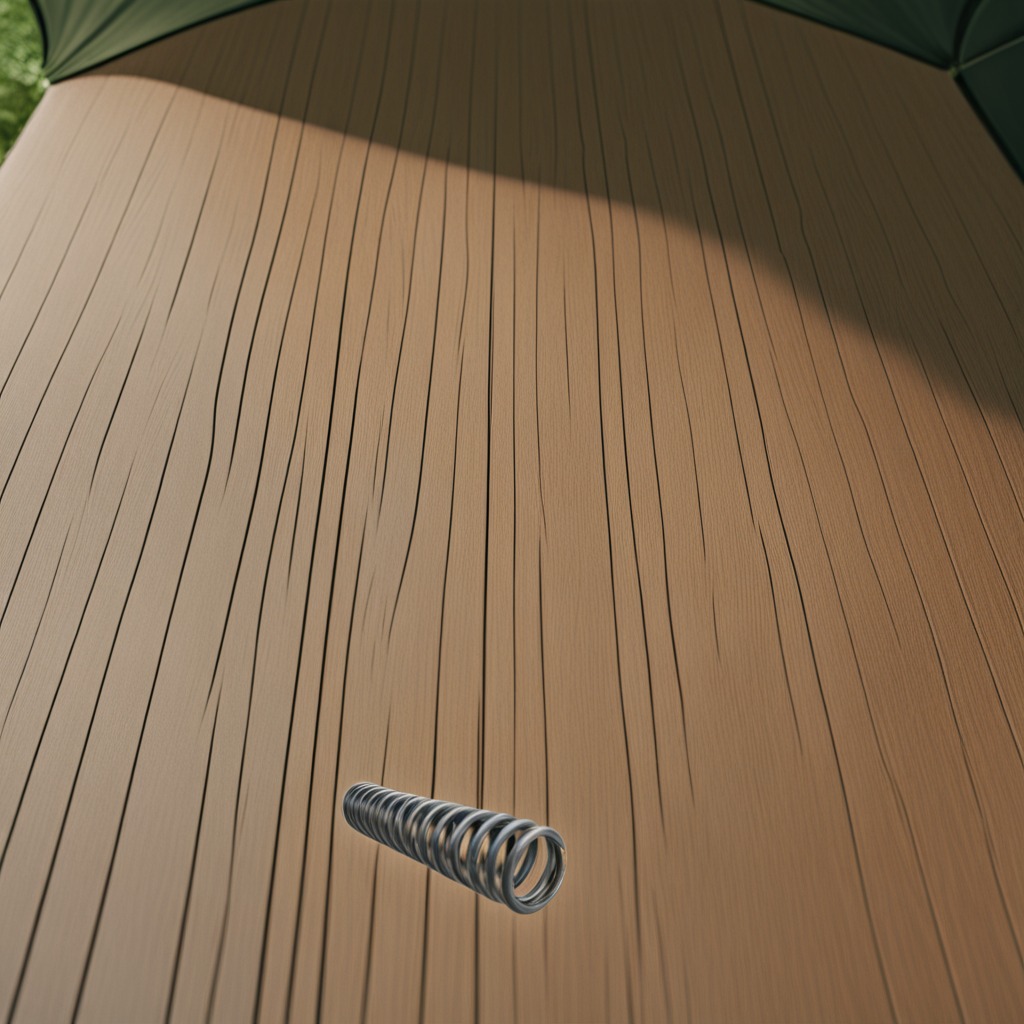
A coiled metal spring is lying on the wooden table.